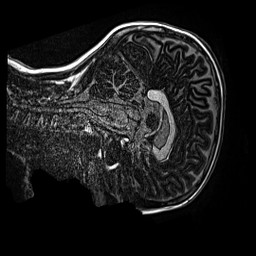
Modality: MP2RAGE
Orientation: sagittal
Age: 11
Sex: male
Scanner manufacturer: siemens
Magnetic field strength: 3 T
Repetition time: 4 s
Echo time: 0.00299 s